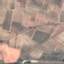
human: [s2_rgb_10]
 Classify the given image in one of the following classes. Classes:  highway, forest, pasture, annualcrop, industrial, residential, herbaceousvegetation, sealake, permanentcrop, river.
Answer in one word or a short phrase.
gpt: PermanentCrop